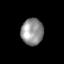
Tissue: lung
Cell type: T cells
Senescence score: 0.5578
Nuclear area (px): 584
Mean DAPI intensity: 145.06